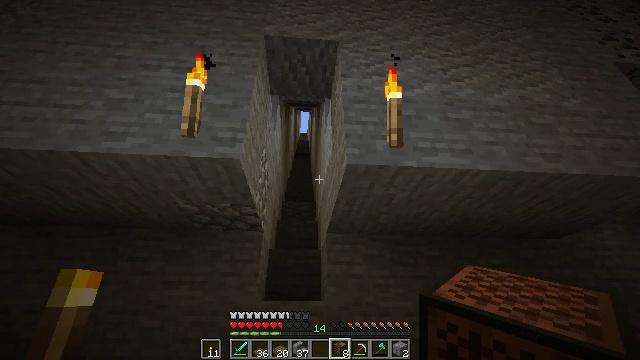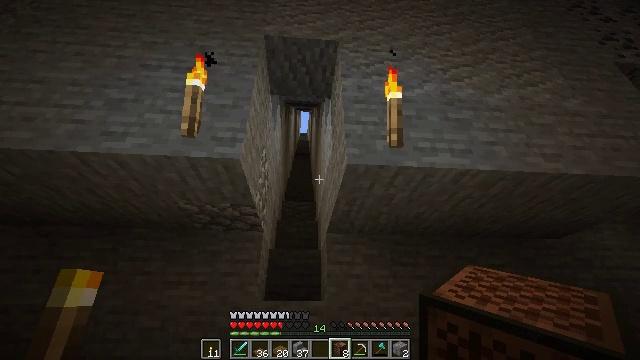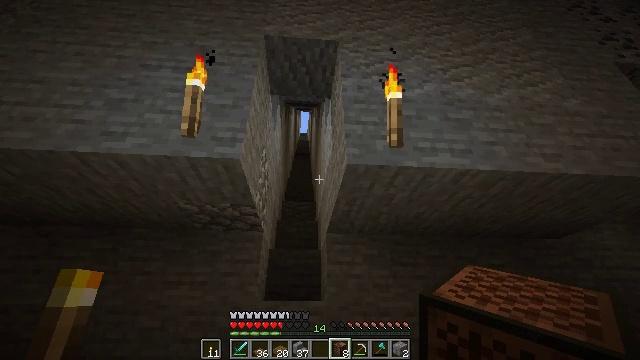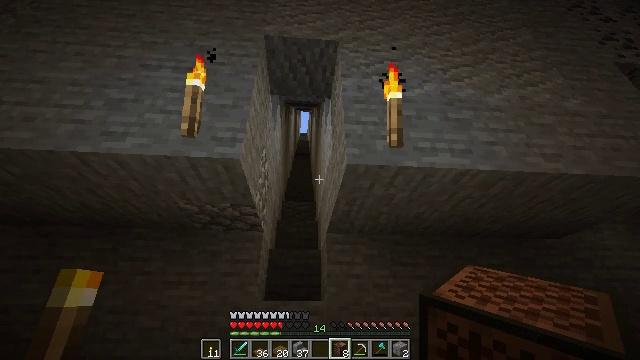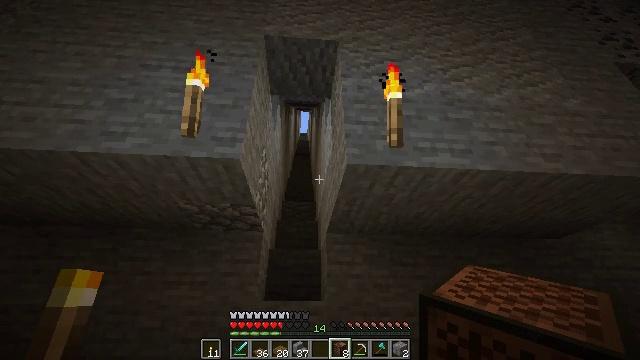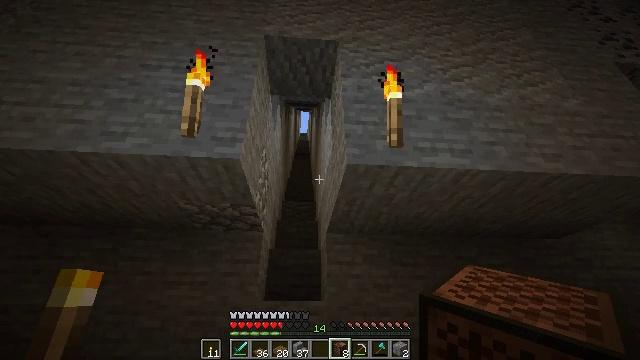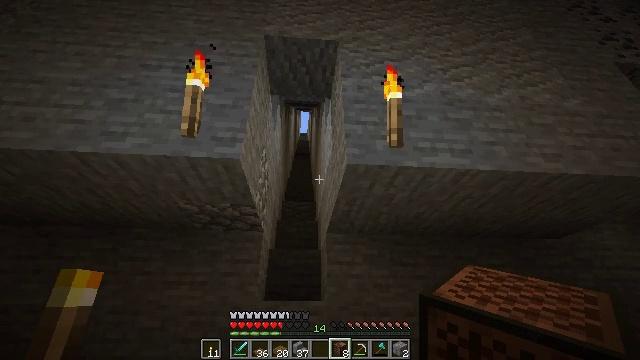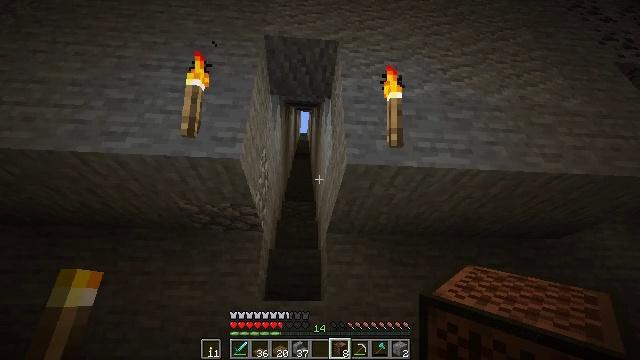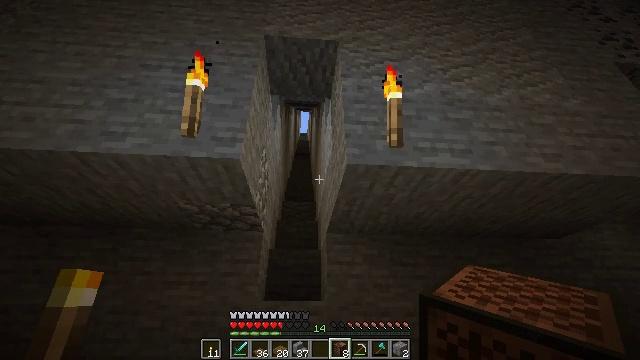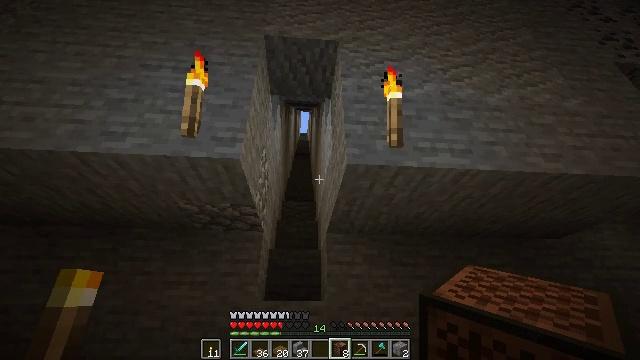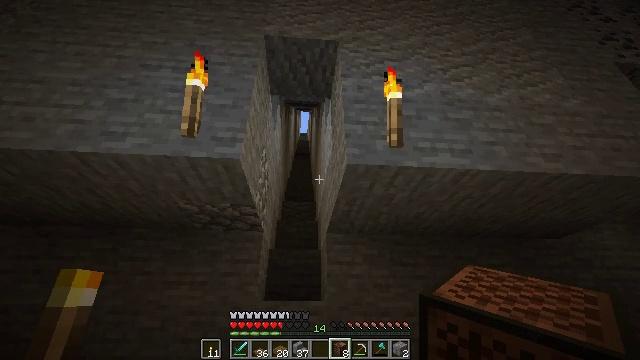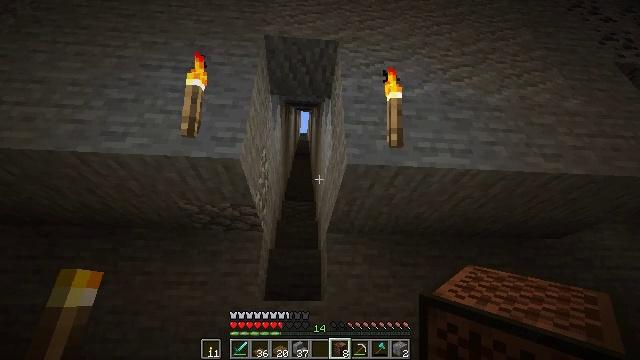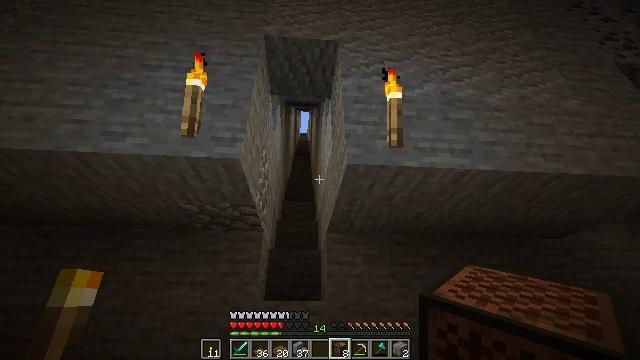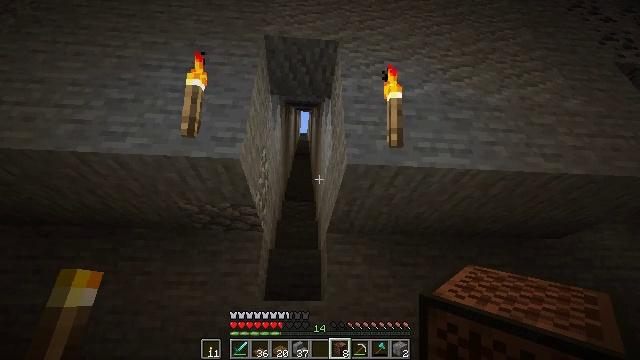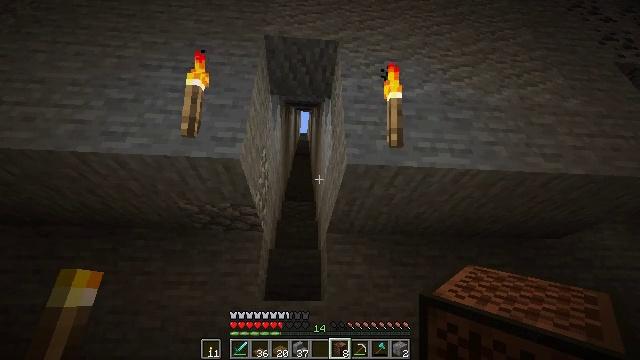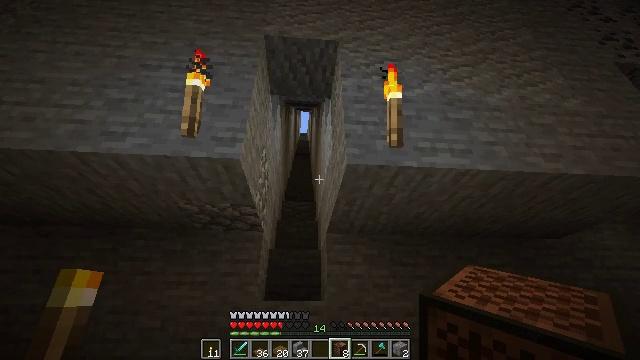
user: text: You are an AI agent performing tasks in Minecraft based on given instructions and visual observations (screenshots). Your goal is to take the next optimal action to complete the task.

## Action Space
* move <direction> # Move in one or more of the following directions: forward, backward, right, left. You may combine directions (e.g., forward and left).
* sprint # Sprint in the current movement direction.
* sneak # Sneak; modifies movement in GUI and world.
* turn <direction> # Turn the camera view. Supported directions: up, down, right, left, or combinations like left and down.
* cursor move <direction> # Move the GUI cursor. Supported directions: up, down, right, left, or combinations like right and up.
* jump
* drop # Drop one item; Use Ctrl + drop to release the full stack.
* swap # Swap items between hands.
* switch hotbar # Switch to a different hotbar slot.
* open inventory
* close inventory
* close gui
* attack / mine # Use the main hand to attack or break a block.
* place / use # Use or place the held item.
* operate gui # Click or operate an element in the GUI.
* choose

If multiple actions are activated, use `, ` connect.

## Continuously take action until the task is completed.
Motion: motion action
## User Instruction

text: Break the mature wheat plants.
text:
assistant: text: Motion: no_op
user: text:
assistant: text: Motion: no_op
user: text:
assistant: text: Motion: no_op
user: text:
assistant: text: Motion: no_op
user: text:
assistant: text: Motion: no_op
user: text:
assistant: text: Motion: no_op
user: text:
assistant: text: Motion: no_op
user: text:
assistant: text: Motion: no_op
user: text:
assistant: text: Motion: no_op
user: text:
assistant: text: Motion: no_op
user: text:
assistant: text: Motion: no_op
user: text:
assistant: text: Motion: no_op
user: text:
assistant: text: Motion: no_op
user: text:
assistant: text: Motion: no_op
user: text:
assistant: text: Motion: no_op
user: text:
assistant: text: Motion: no_op
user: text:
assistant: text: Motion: no_op
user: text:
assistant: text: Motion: no_op
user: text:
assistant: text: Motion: no_op
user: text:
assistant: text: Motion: no_op
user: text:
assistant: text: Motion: no_op
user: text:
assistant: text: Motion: no_op
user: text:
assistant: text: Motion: no_op
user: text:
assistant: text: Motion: no_op
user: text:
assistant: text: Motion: no_op
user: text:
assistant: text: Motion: no_op
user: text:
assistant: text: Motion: no_op
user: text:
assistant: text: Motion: no_op
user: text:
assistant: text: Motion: no_op
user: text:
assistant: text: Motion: no_op